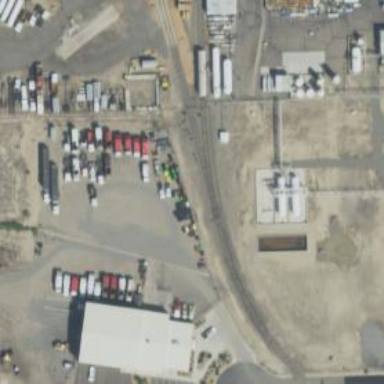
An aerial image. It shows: Rail spur service.